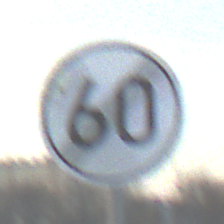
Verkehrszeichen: EndeGeschwindigkeit60
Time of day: SunriseSunset
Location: Outdoor (Nature)
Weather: PartlyCloudy
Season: NotSpecified
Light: Natural